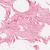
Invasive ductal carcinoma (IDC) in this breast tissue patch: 0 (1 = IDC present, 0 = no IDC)